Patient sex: F
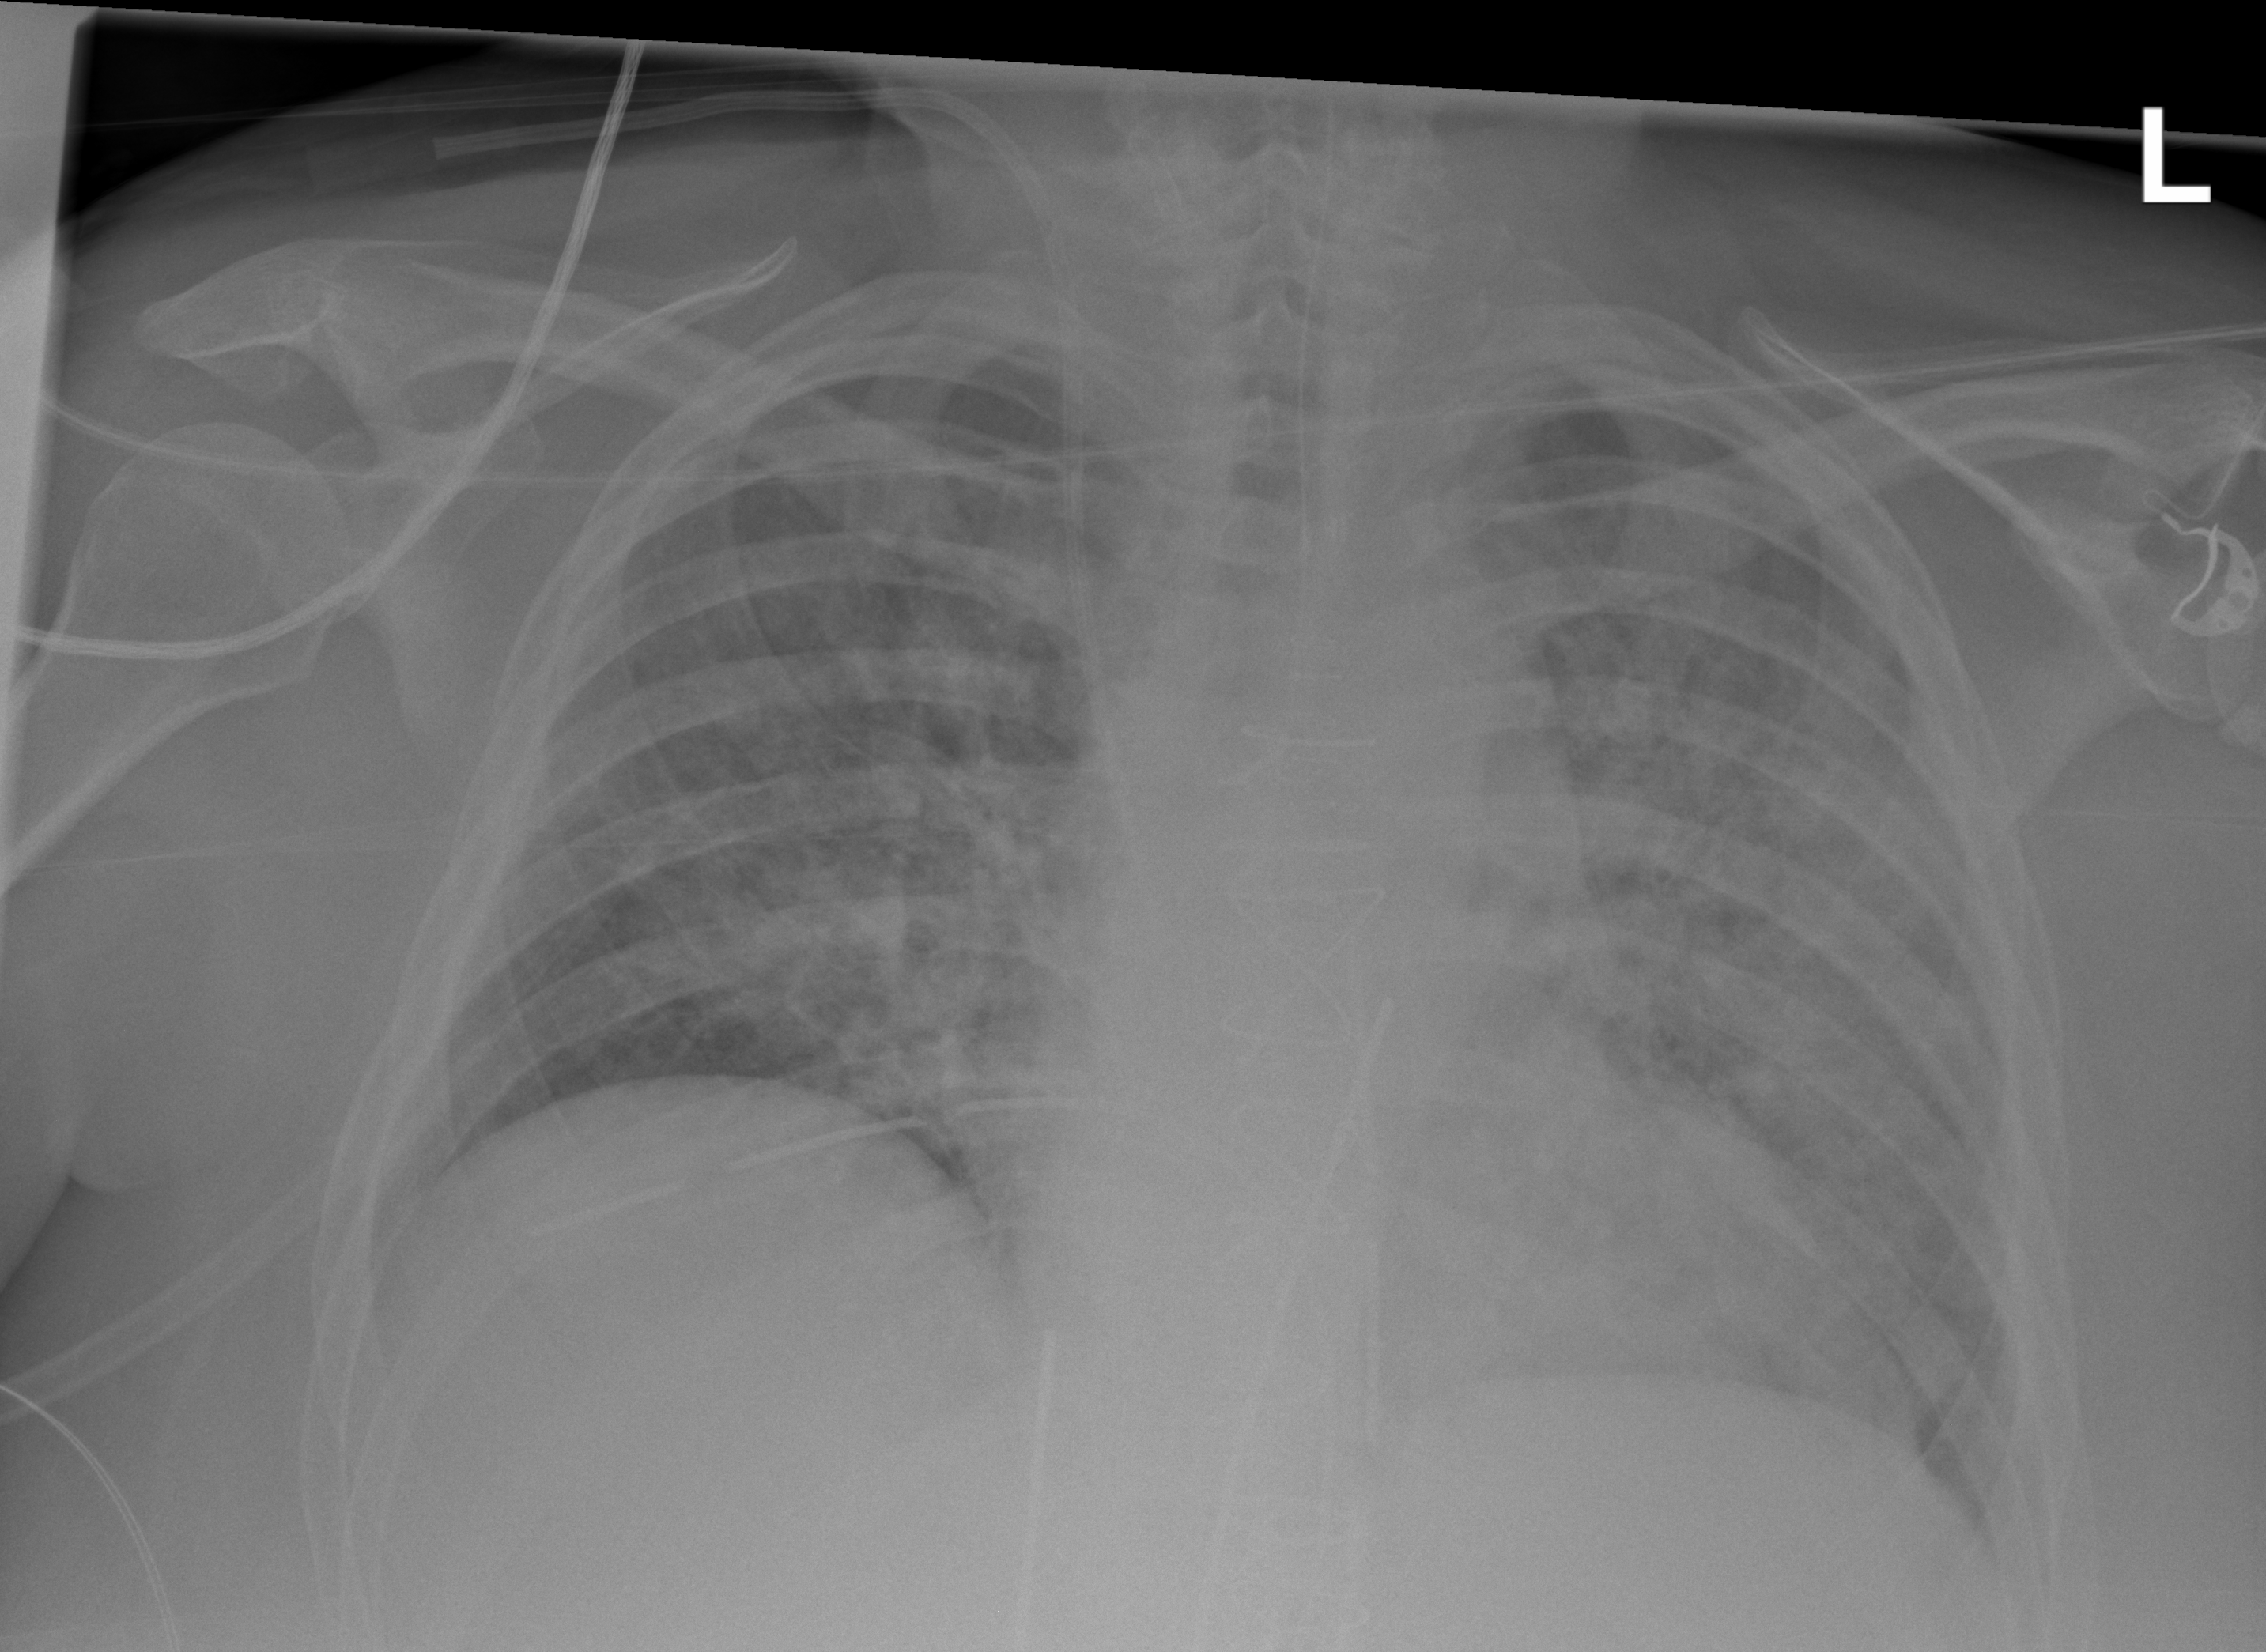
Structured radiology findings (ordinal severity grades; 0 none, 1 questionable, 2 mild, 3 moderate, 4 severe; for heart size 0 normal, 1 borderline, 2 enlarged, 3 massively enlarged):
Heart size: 1
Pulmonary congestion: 3
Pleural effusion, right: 0
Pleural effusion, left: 0
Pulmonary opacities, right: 2
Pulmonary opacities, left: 2
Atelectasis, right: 2
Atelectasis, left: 2